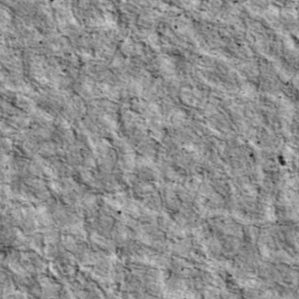
Label: non_frost